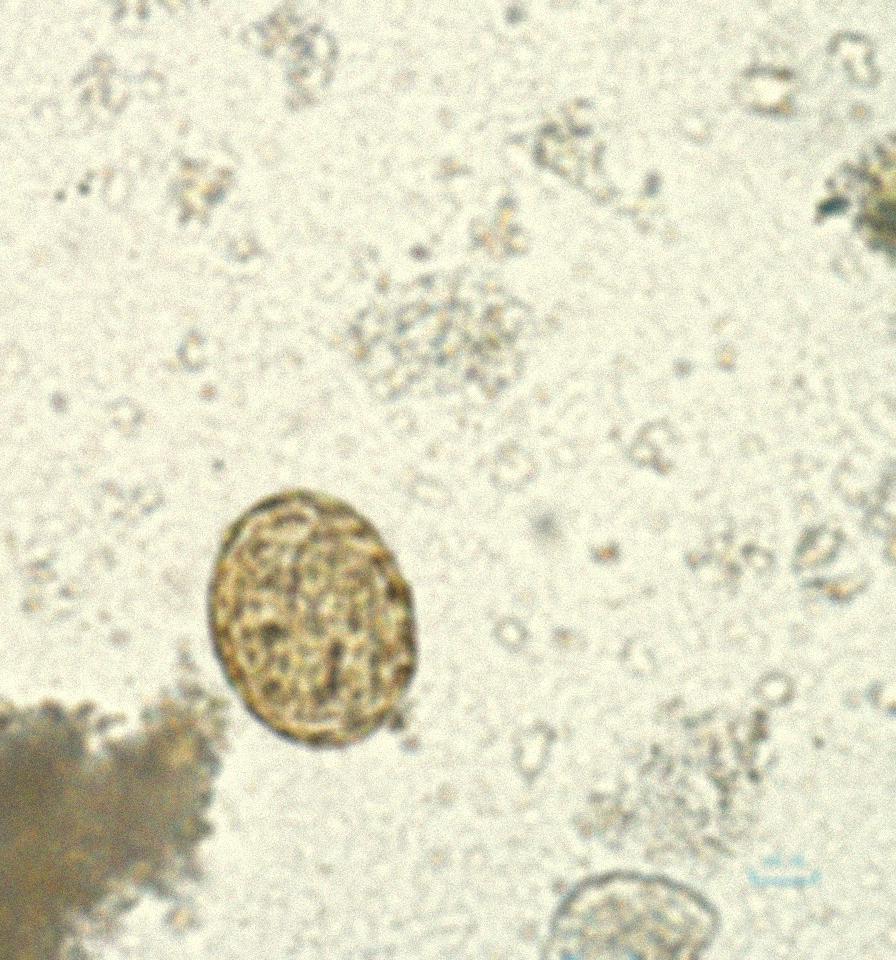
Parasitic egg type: Ascaris lumbricoides